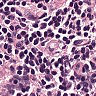
Metastatic tissue present: no